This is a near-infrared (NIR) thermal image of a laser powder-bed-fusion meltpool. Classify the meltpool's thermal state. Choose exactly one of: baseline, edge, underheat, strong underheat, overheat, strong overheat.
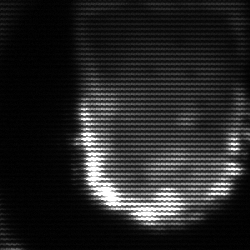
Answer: baseline